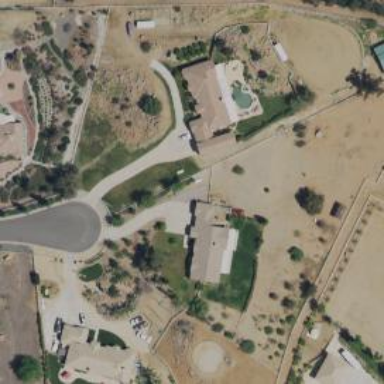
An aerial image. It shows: Driveway leading to service road.